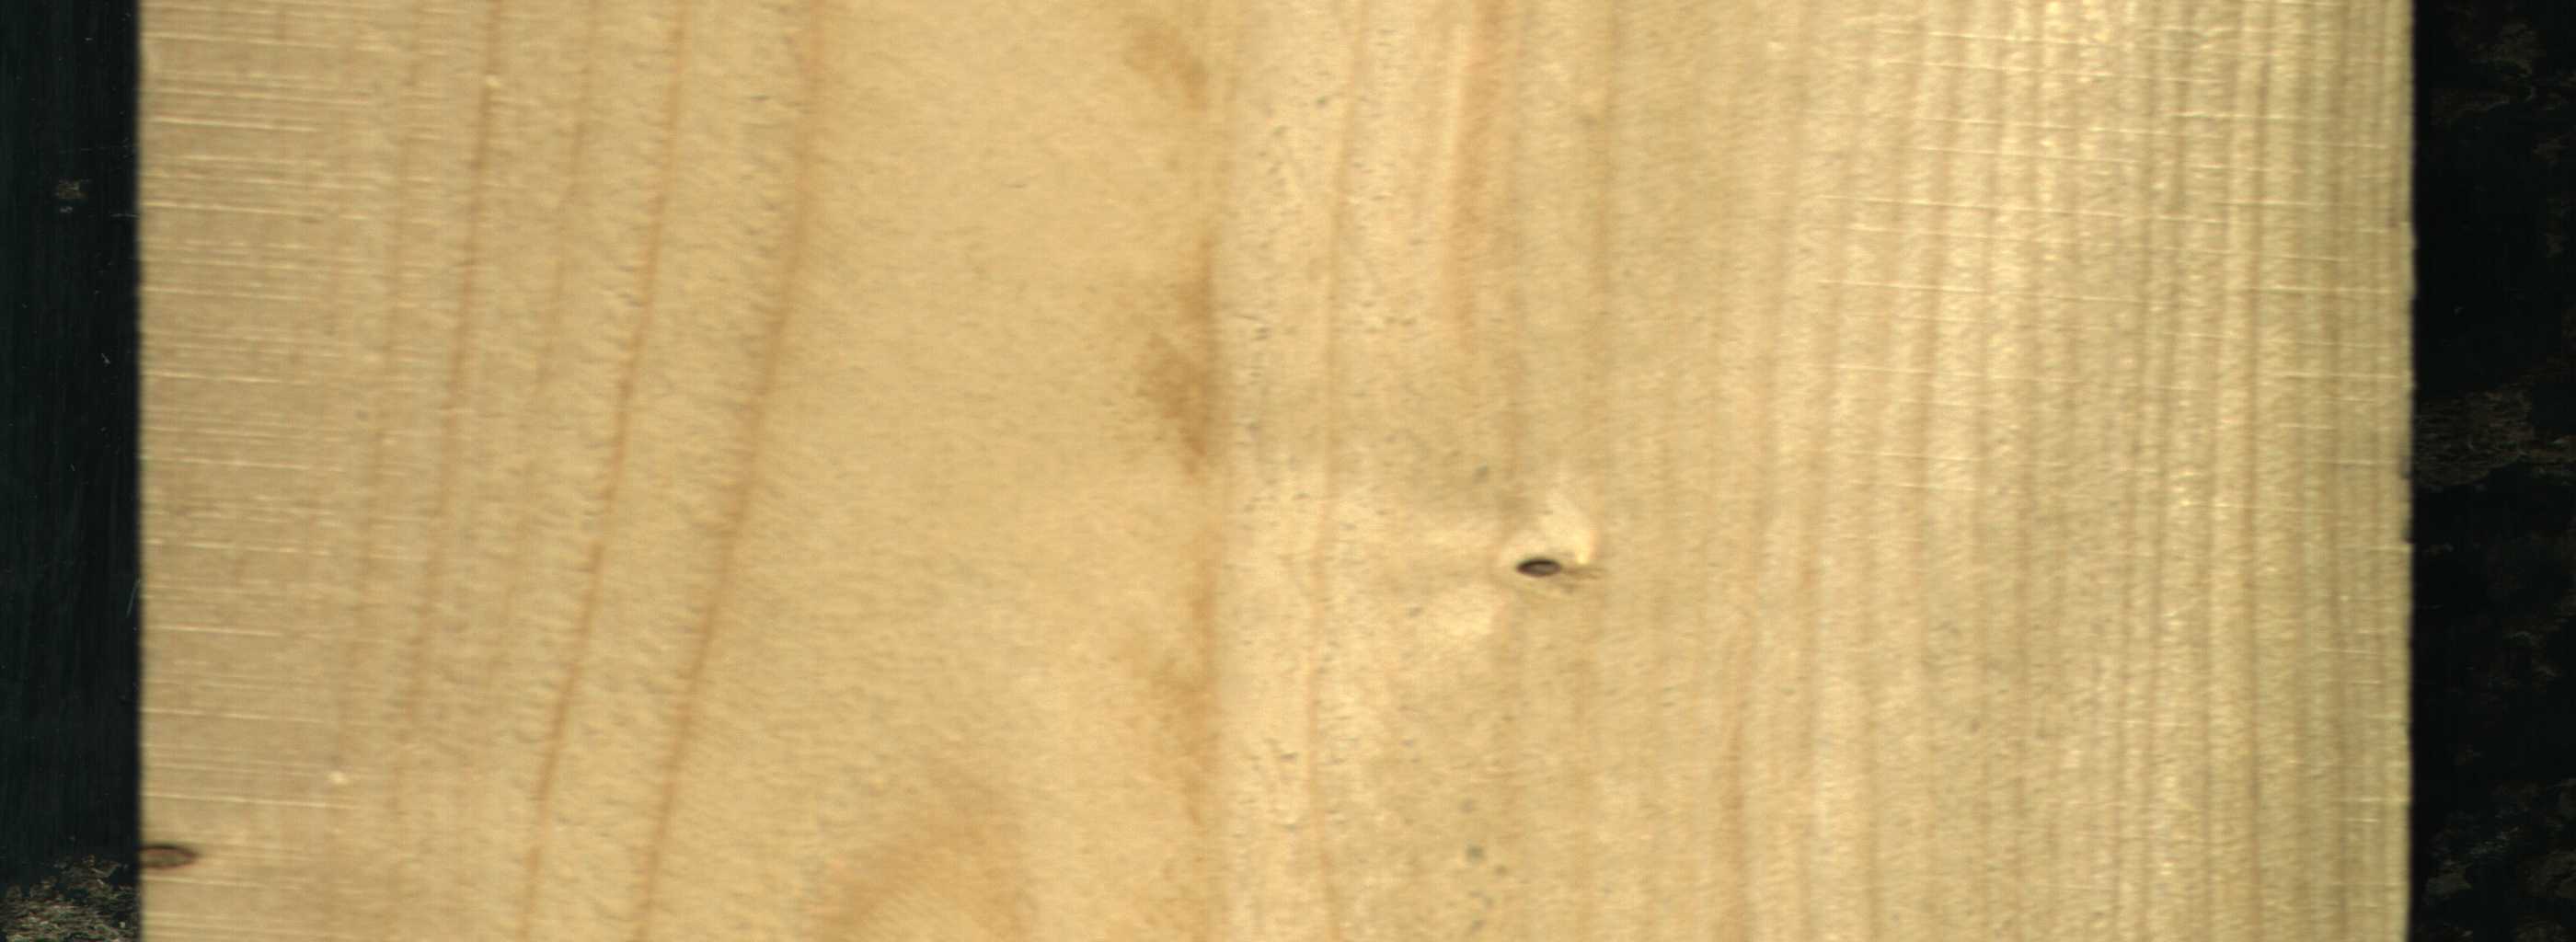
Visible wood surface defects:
Live_Knot
Live_Knot